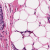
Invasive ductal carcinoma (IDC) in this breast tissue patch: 0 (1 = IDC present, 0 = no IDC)